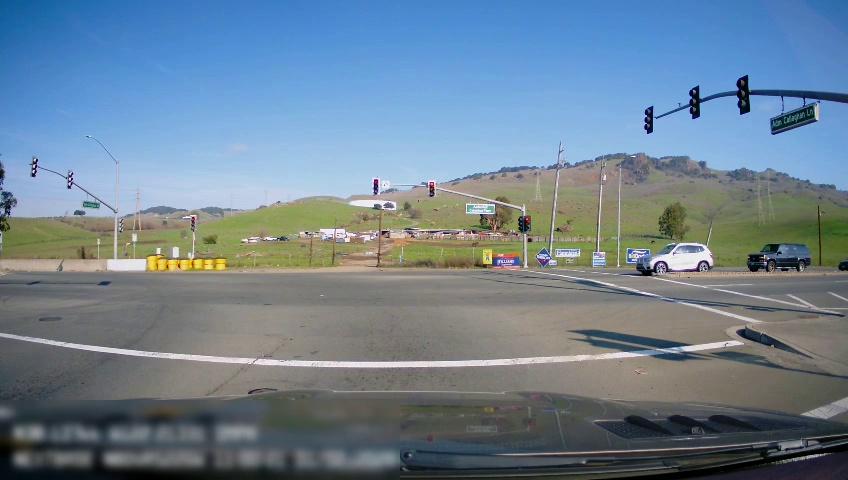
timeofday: Day
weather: Sunny
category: Drivable Space
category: Vehicles | SUV
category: Vehicles | SUV
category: Vehicles | Car
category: Lanes | Opposite Lane
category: Traffic | Lights
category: Traffic | Lights
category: Traffic | Lights
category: Traffic | Lights
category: Traffic | Lights
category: Traffic | Lights
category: Traffic | Lights
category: Traffic | Signs
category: Traffic | Lights
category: Traffic | Lights
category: Traffic | Signs
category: Traffic | Lights
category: Traffic | Lights
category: Traffic | Signs